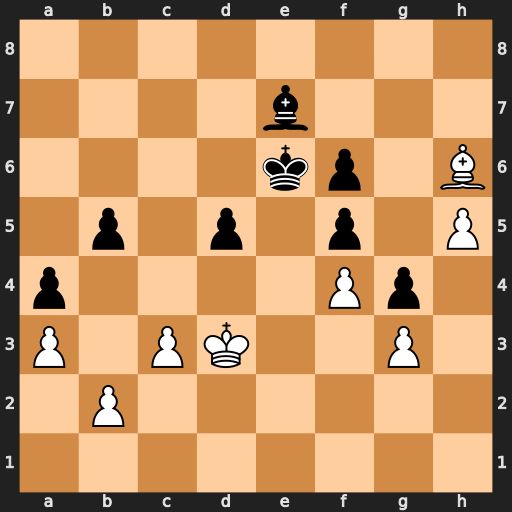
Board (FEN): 8/4b3/4kp1B/1p1p1p1P/p4Pp1/P1PK2P1/1P6/8
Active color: w
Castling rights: -
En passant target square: -
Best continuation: Kd4 Bd6 Bg7 Kf7 h6 Bb8 Bh8 Ba7+ Kxd5 Bf2 h7 Kg6 Bxf6 Kxh7 Bh4